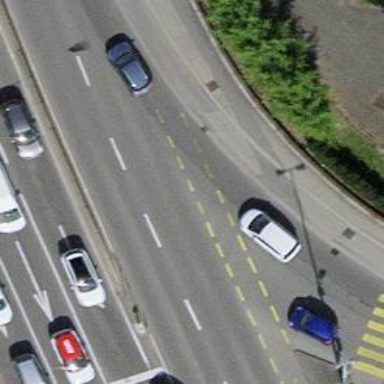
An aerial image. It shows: Road with traffic signals.